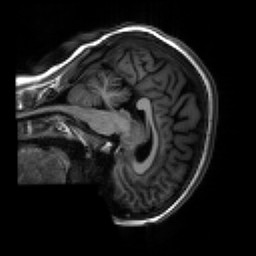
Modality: T1w
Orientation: sagittal
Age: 18
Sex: female
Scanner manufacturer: siemens
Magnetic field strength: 3 T
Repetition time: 2.3 s
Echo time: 0.00267 s